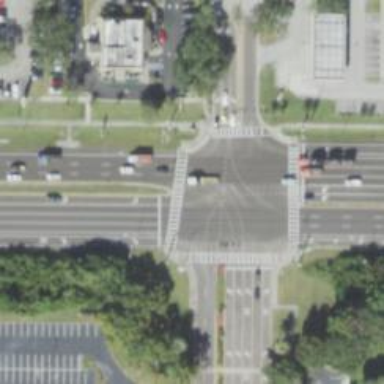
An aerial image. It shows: Marked crossing on the road.